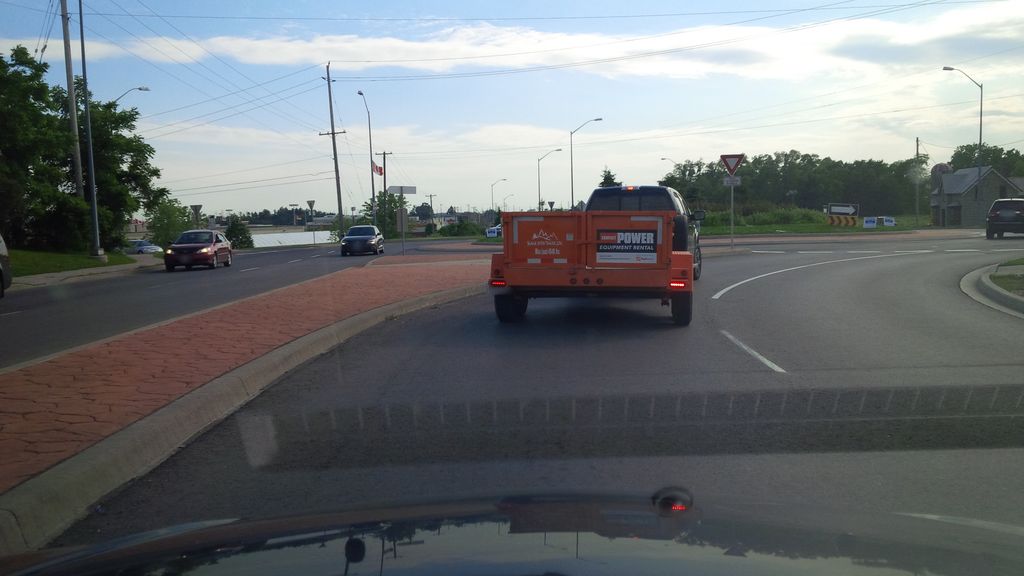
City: hamilton